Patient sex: M
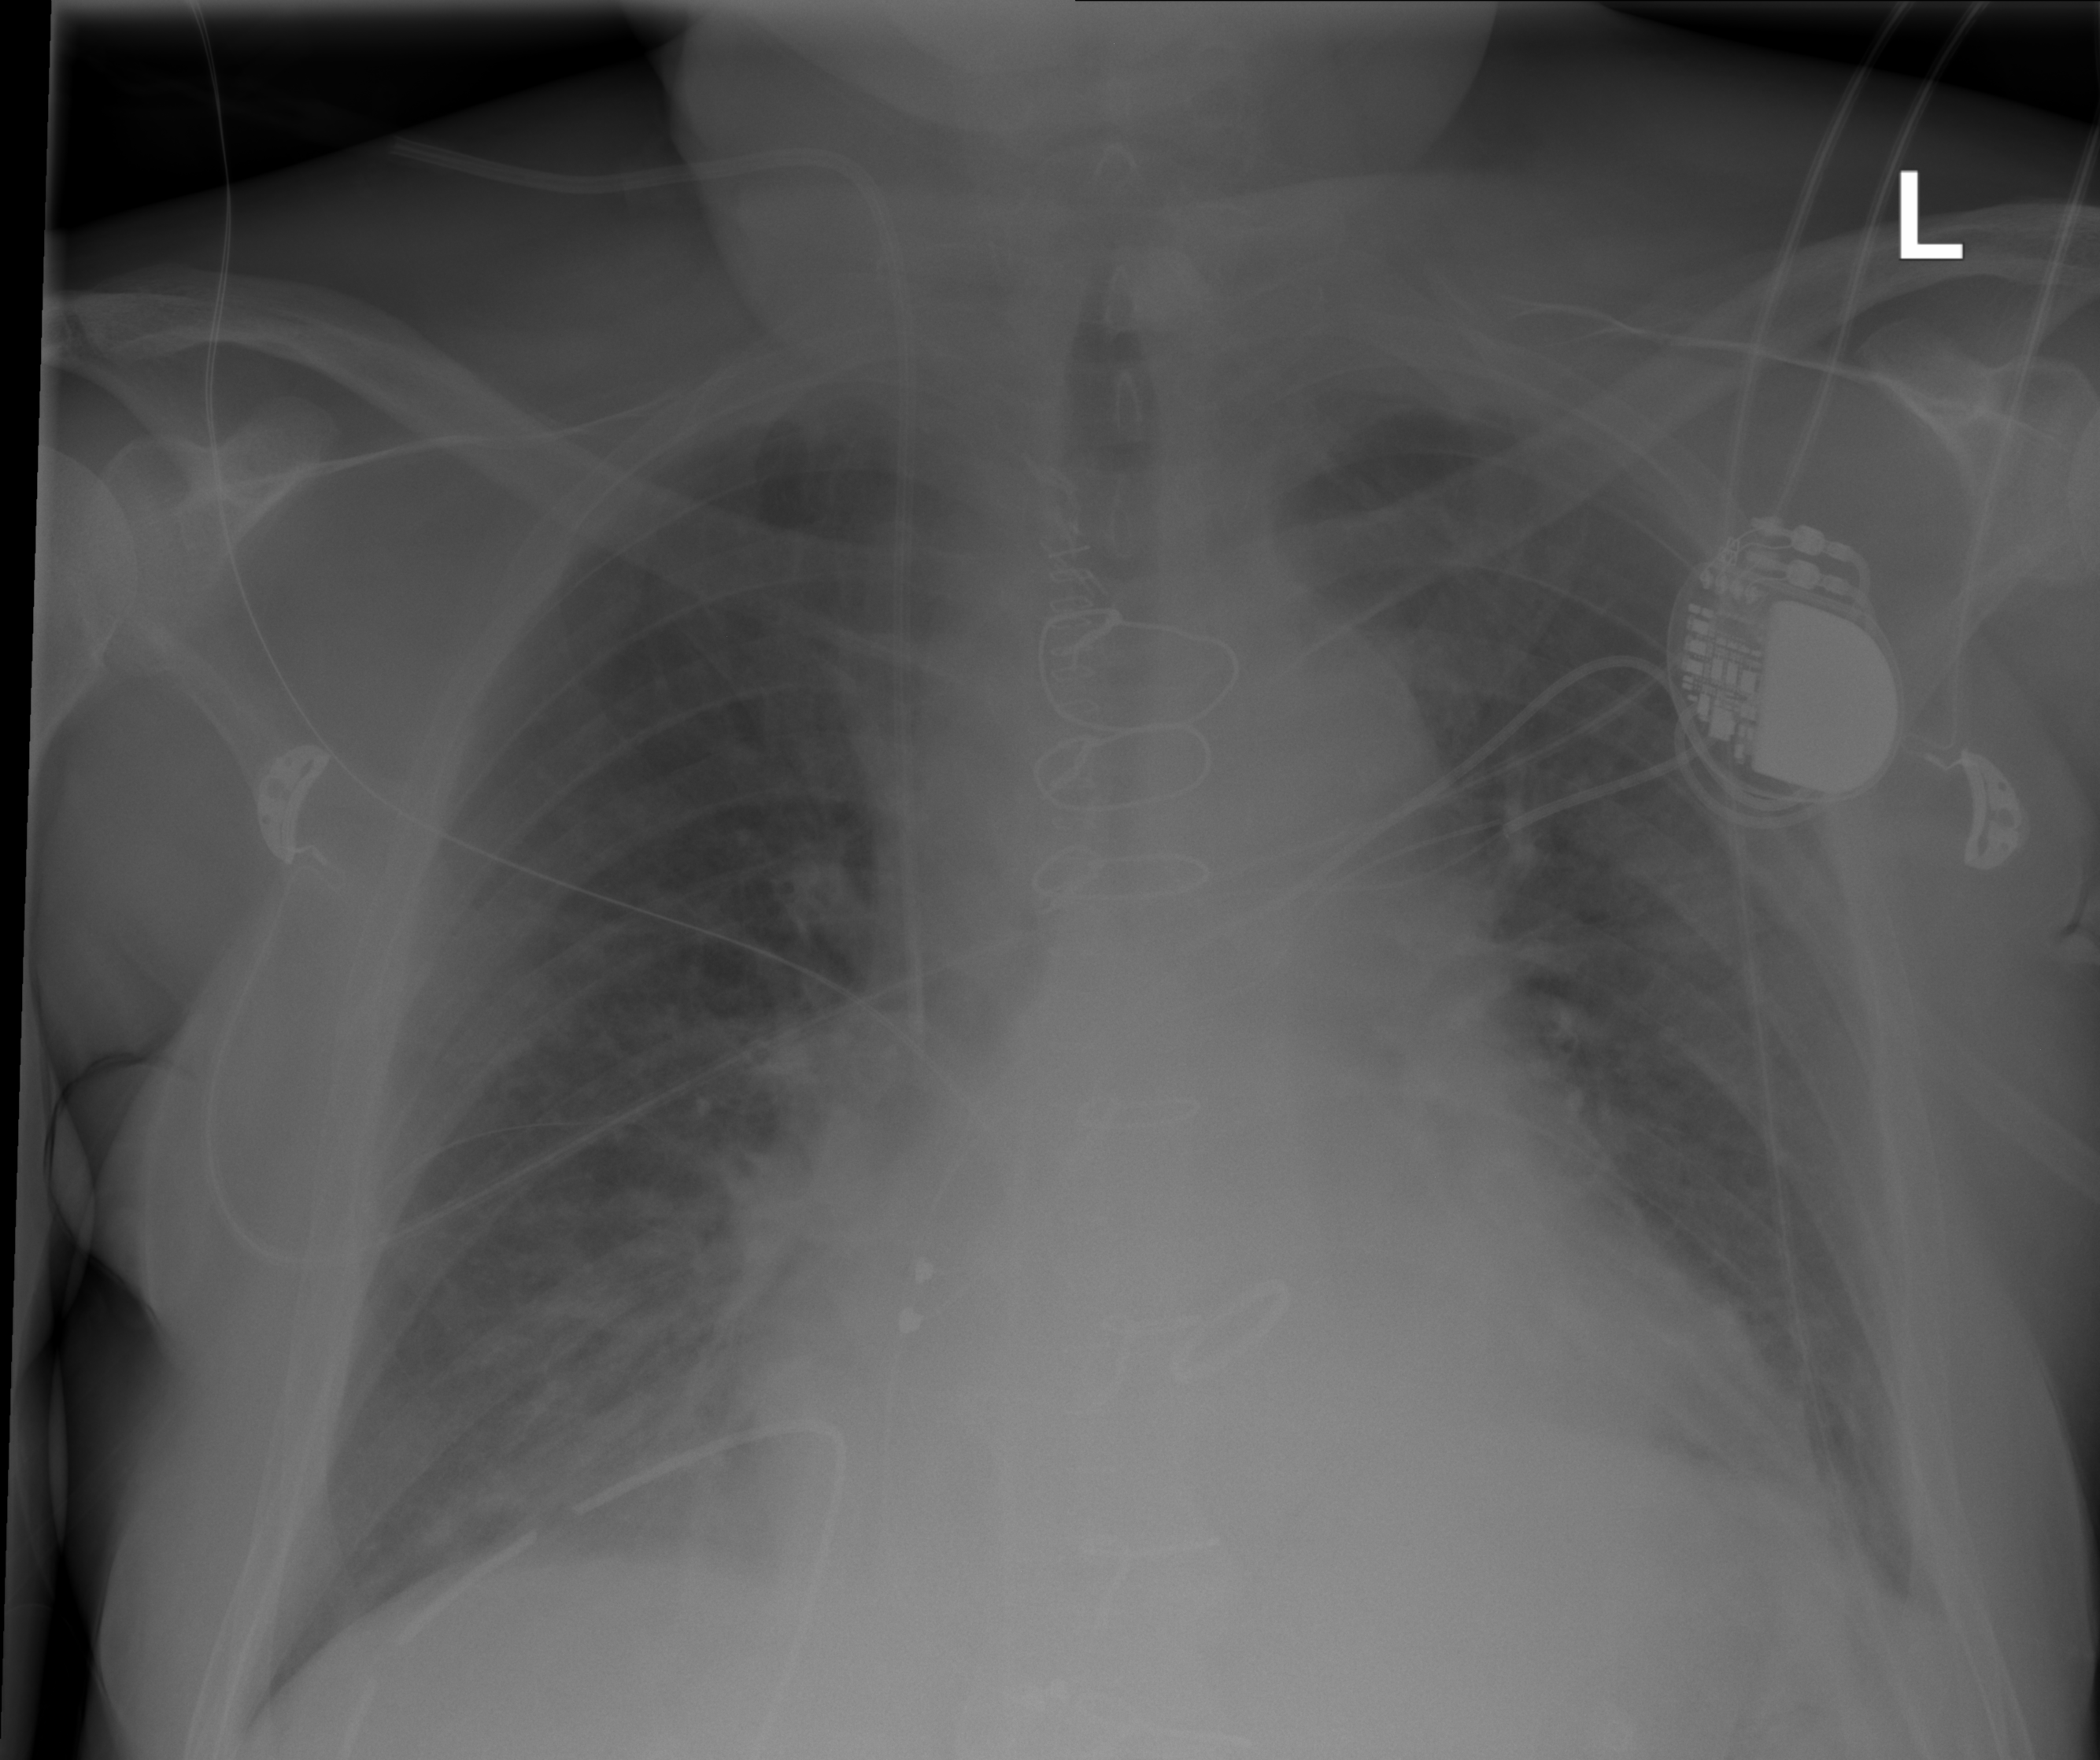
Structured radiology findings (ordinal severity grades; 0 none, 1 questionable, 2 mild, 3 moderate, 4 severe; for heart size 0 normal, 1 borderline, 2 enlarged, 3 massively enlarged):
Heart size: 2
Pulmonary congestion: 2
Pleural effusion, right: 0
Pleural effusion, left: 1
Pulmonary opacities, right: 0
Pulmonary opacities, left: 0
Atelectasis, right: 2
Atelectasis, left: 2